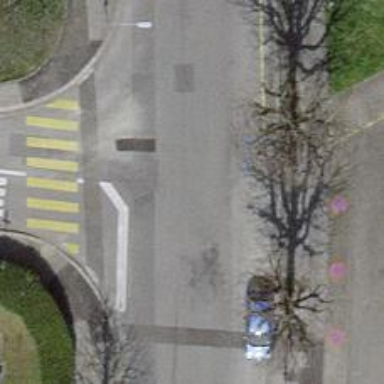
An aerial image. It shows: Residential road with asphalt surface. There are sidewalks on both sides with asphalt surface.